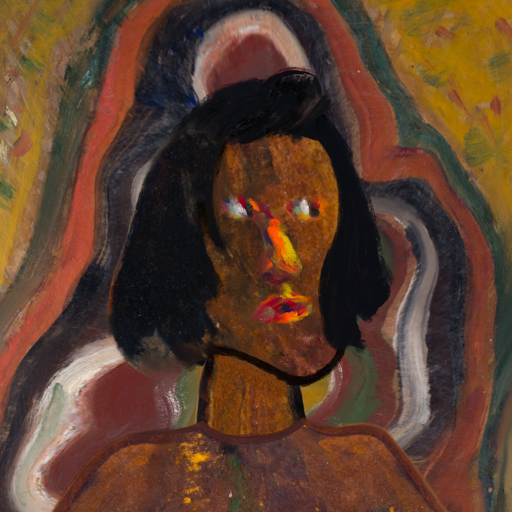
Background: AfterRaid, Head And Neck Side: Mosgoul, Face Side: An_Impression, Bust: Comrade, Hair Side: Mosgoul, Head Accessory: Blank, Second Necklace: Blank, Necklace: Blank, Baby: Blank